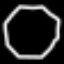
Label: octagon